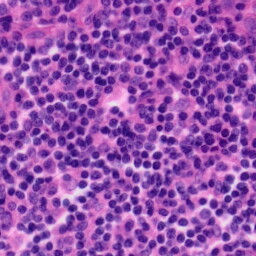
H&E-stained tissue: Tonsil